Interaction volume radius: 10 \u00c5
Interaction volume height: 25 \u00c5
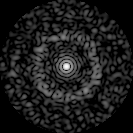
Disorder parameter: 0.8493